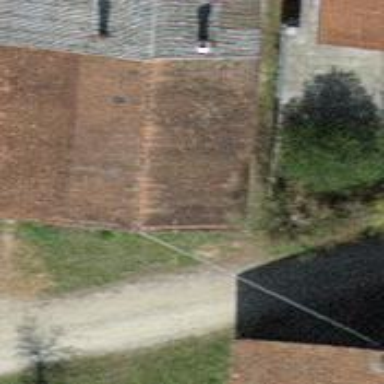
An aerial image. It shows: Shed.